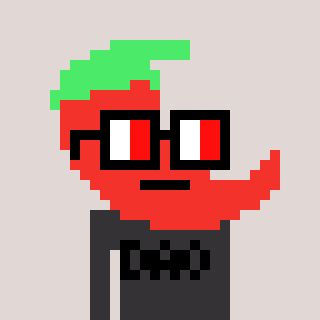
a pixel art character with square glasses with black frames and red eyes, a chilli-shaped head and a grayscale-colored body on a warm background